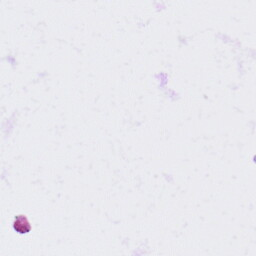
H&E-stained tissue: Lung